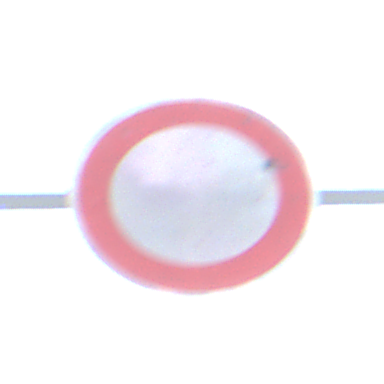
Verkehrszeichen: VerbotFahrzeugeAllerArt
Umgebung: Outdoor, Suburban
Tageszeit: MorningAfternoon
Wetter: PartlyCloudy
Licht: Natural
Jahreszeit: NotSpecified
Kontrast: HighContrast